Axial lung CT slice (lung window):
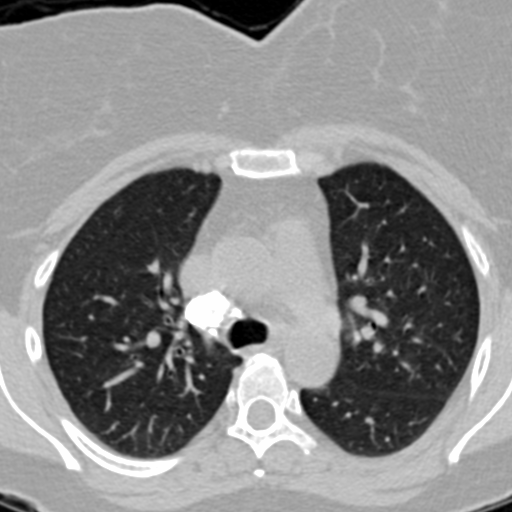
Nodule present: no